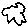
Label: cloud